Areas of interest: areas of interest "China Bozhou Kangmei TCM City Trading Center"
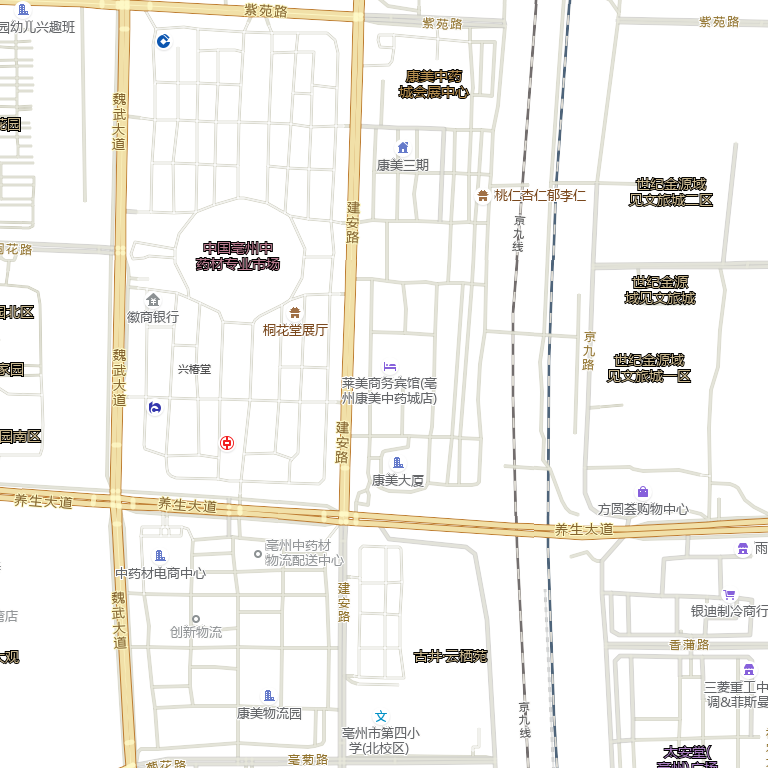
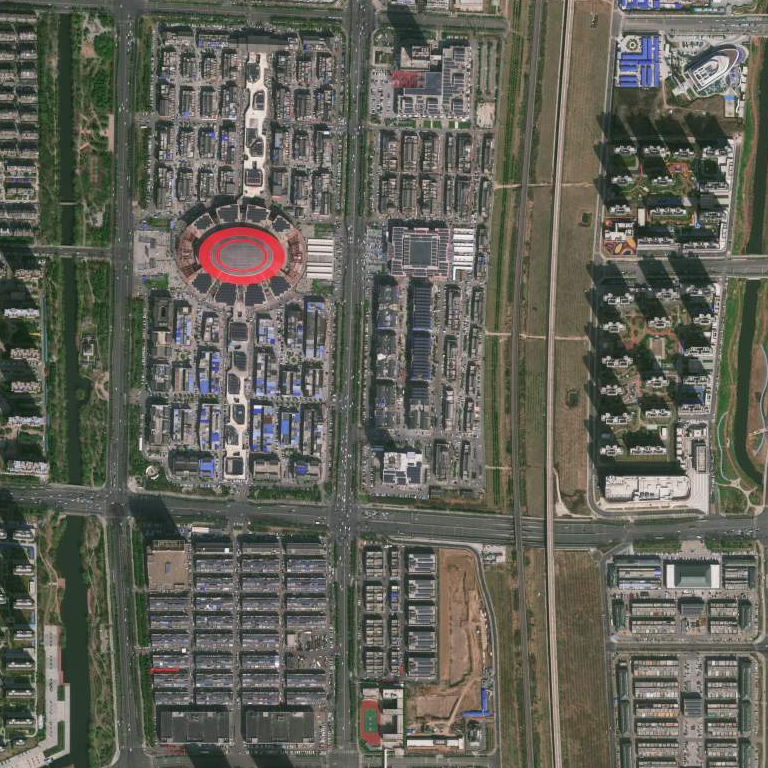